Field crop: maize
Growth stage: 1
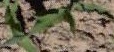
Species: maize